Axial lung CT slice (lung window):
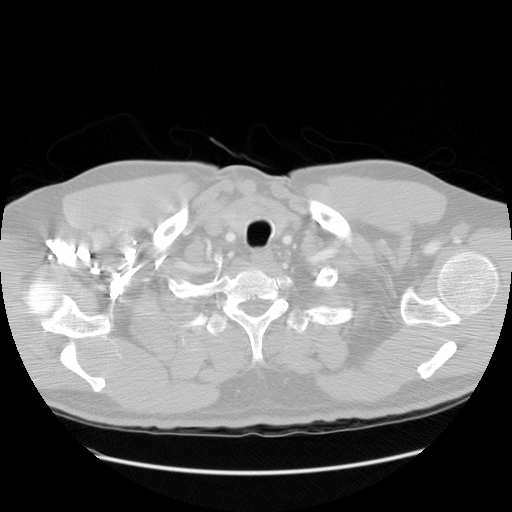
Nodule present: no